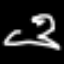
Label: airplane